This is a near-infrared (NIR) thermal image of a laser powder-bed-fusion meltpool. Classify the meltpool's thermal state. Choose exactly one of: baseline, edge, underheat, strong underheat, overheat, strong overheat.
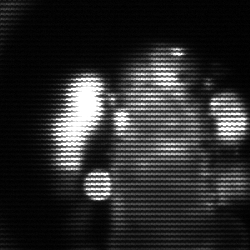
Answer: strong underheat